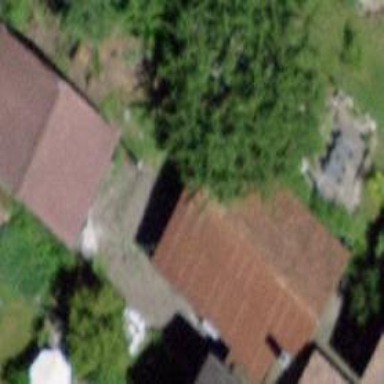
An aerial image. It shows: Rural barn.